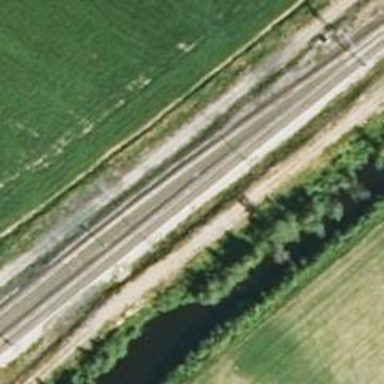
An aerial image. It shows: Railway track with continuous electrified contact lines.